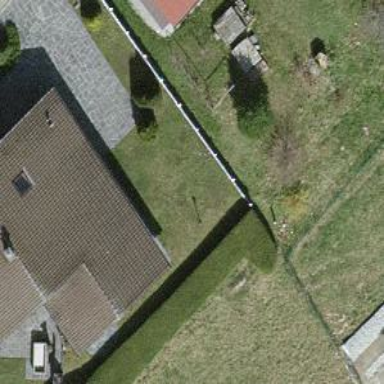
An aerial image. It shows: Hedge barrier.